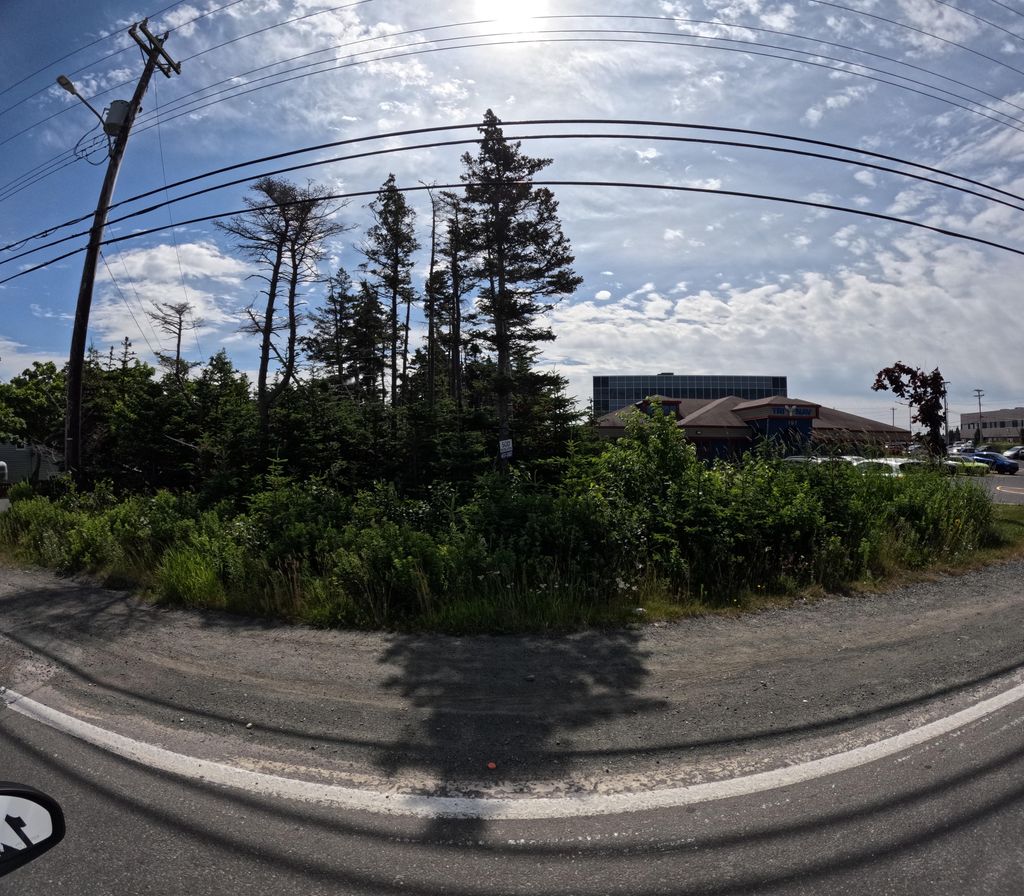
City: st_johns